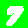
Digit: 7